Question: I am creating a carousel from scratch using pure Javascript and require a pure Javascript solution, strictly no JQuery.
The html layout of the carousel with html & body etc removed is as follows;
carousel.php
'''
<p class="ca_width"></p>
<p class="cw_width"></p>
<p class="cc_width"></p>
<p class="li_width"></p>
<p class="lftamount"></p>
<div class="box">
<div class="carousel">
<div class="padding">
<table class="pagination-container">
<tr>
<td class="left"><a class="pagination padding-small" onmouseover="carousel_left(this)">&#60;</a></td>
<td class="right"><a class="pagination padding-small" onmouseover="carousel_right(this)">&#62;</a></td>
<tr>
</table>
<div class="carousel-wrap clearfix">
<ul class="carousel-container">
<li><img src="http://21stcenturylovetriangle.files.wordpress.com/2012/07/sexy-woman.jpg?w=470"/></li><!--
--><li><img src="http://gnews.com/wp-content/uploads/2010/04/wii-fit-fall-turns-british-woman-into-sex-addict-1.jpg"/></li><!--
--><li><img src="http://healthyceleb.com/wp-content/uploads/2012/05/rosie_jones_sexy.jpg"/></li><!--
--><li><img src="http://thechive.files.wordpress.com/2011/06/sexy-fit-women-7.jpg"/></li><!--
--><li><img src="http://www.crazyleafdesign.com/blog/wp-content/uploads/2012/09/31.jpg?ce0830"/></li><!--
--><li><img src="http://www.crazyleafdesign.com/blog/wp-content/uploads/2012/09/8.jpg?ce0830"/></li>
</ul>
</div>
</div>
</div>
</div>
'''
The css for the above html code is as follows;
carousel.css
'''
*
{
padding:0;
margin:0;
}
.box
{
width:400px;
margin-left:auto;
margin-right:auto;
}
/*-----------------------------------*/
.carousel
{
height:auto;
margin-left:auto;
margin-right:auto;
margin-top:100px;
border: solid thin;
background: #F1F1F1;
}
.carousel-wrap
{
margin-left:auto;
margin-right:auto;
display:block;
height:200px;
border:solid thin;
background:white;
}
.carousel-container
{
list-style:none;
height:200px;
background:cyan;
position:absolute;
}
.carousel-container li
{
height:200px;
//width:200px;
background: red;
display:inline-block;
vertical-align:top;
}
.carousel-container li img
{
height:200px;
width:100%;
}
/*-----------------------------------*/
.pagination-container
{
width:100%;
}
.pagination-container tr
{
width:100%;
}
.pagination-container td
{
width:50%;
padding-top:8px;
padding-left:8px;
padding-right:8px;
}
.pagination
{
color:white;
text-align:center;
border-radius: 50%;
line-height:25px;
width:25px;
height:25px;
background:black;
}
.left
{
text-align:left;
}
.right
{
text-align:right;
}
/*-----------------------------------*/
.padding
{
padding:10px;
}
.padding-small
{
padding:4px;
}
'''
The Javascript for the carousel is as follows;
core.php
'''
var ca_width; // Carousel width
var cw_width; // Carousel wrap width
var cc_width; // Carousel container width
var li_width; // Carousel container li width
var licount; // Number of li in Carousel container
var i, obj, w;
window.onload = function ()
{
var ca_obj = document.getElementsByClassName('carousel')[0];
var cw_obj = document.getElementsByClassName('carousel-wrap')[0];
var cc_obj = document.getElementsByClassName('carousel-container')[0];
ca_width = ca_obj.offsetWidth; // Carousel width
cw_width = cw_obj.offsetWidth; // Carousel wrap width
cc_width = cc_obj.offsetWidth; // Carousel container width
liobj = document.querySelectorAll('.carousel-container li');
for(i = 0; i < liobj.length;i++)
{
obj = liobj[i];
obj.style.width = cw_width/2+"px";
}
li_width = liobj.item(0).offsetWidth;
var style = getComputedStyle(cc_obj);
var left = style.getPropertyValue("left");
lftamount = left;
document.getElementsByClassName('ca_width')[0].innerHTML = "Carousel Width: "+ca_width+"px";
document.getElementsByClassName('cw_width')[0].innerHTML = "Carousel Wrap Width: "+cw_width+"px";
document.getElementsByClassName('cc_width')[0].innerHTML = "Carousel Container Width: "+cc_width+"px";
document.getElementsByClassName('li_width')[0].innerHTML = "Carousel Container li Width: "+li_width+"px";
document.getElementsByClassName('lftamount')[0].innerHTML = "Carousel Container Left: "+lftamount;
}
function carousel_left(item)
{
var cc_obj = document.getElementsByClassName('carousel-container')[0];
var style = getComputedStyle(cc_obj);
var left = parseInt(style.getPropertyValue("left"));
var newleft = left - li_width;
for(i = left; i > newleft; i--)
{
cc_obj.style.left = i+"px";
lftamount = left;
document.getElementsByClassName('lftamount')[0].innerHTML = "Carousel Container Left: "+lftamount;
}
}
function carousel_right(item)
{
var cc_obj = document.getElementsByClassName('carousel-container')[0];
var style = getComputedStyle(cc_obj);
var left = parseInt(style.getPropertyValue("left"));
var newleft = parseInt(left) + li_width;
for(i = left; i < newleft; i++)
{
cc_obj.style.left = i+"px";
lftamount = left;
document.getElementsByClassName('lftamount')[0].innerHTML = "Carousel Container Left: "+lftamount;
}
}
'''
The carousel is a prototype, it is in the development phase of the development lifecycle.
The carousel works how I am expecting it to at this point, the problem I have is inside of the carousel_right() and carousel_left() functions.
carousel_left()
'''
for(i = left; i > newleft; i--)
{
cc_obj.style.left = i+"px";
lftamount = left;
document.getElementsByClassName('lftamount')[0].innerHTML = "Carousel Container Left: "+lftamount;
}
'''
carousel_right()
'''
for(i = left; i < newleft; i++)
{
cc_obj.style.left = i+"px";
lftamount = left;
document.getElementsByClassName('lftamount')[0].innerHTML = "Carousel Container Left: "+lftamount;
}
'''
I wish to restrict the max style.left to stop the carousel-container ul moving too far to either side. So the style.left will stop adding once either the first image is in view or the last image is in view.
In other words I need to restrict the horizontal movement of the carousel-container ul based on its style.left value + or - which is based on the dynamic number of li in the carousel-container ul.

Any help would be much appreciated, as for a JsFiddle, there is a version available <URL> functions to fire using jsFiddle. The carousel works fine on my development server, I dont use jsFiddle, sorry...
Theres also some CSS issues I need to sort out so the carousel-container ul is hidden behind the carousel-wrap div...if you know how to fix these issues then feel free to comment, Ill be fixing them myself but if someone else is thinking about using this code they may need help...
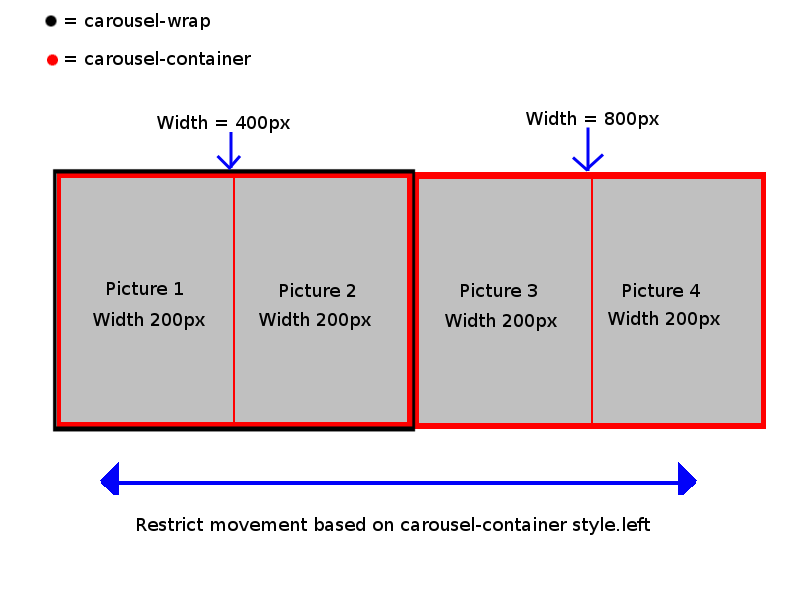
Answer: After a little troubleshooting I managed to fix the double click bug, the fix is as follows;
'''
//-------------------------
// Move right
function carousel_right()
{
var node = (cc.firstElementChild||cc.firstChild);
cc.appendChild(node);
}
//-------------------------
// Move left
function carousel_left()
{
var node = (cc.lastElementChild||cc.lastChild);
cc.insertBefore(node, cc.childNodes[0]);
}
'''
The double click bug can be replicated using the following function layout, the firstchild fails to populate the node variable until you second click;
'''
//-------------------------
// Move right
function carousel_right()
{
var node = cc.firstChild;
cc.appendChild(node);
}
//-------------------------
// Move left
function carousel_left()
{
var node = cc.lastChild;
cc.insertBefore(node, cc.childNodes[0]);
}
'''
Now I have a carousel with pagination using 2 lines of code per function without restrictions and continuous... <URL>
With the fix in place there is no real difference between the two, in fact I would say the new transition functions work better than the previously tried functions...I personally prefer this two lined alternative than the 13 plus lines of code I started off with...the carousel_left() and carousel_right() functions use a simple pull and push method, take the first child from the front of the list and append to the back or take the last child and append to the front. The browser deals with the repositioning of the carousel items so the programmer doesn't have to.